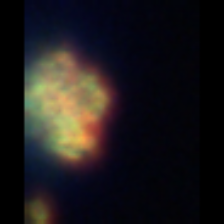
Taxon: Unknown_detritus
Group: Unknown